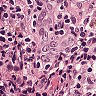
Metastatic tissue present: no